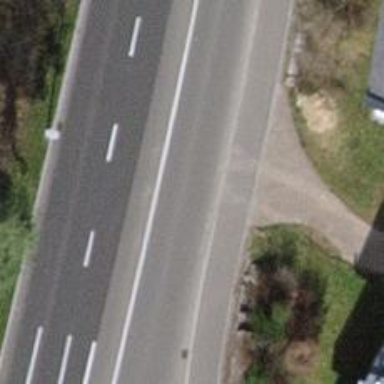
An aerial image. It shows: Tertiary road with asphalt surface.